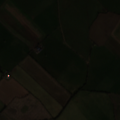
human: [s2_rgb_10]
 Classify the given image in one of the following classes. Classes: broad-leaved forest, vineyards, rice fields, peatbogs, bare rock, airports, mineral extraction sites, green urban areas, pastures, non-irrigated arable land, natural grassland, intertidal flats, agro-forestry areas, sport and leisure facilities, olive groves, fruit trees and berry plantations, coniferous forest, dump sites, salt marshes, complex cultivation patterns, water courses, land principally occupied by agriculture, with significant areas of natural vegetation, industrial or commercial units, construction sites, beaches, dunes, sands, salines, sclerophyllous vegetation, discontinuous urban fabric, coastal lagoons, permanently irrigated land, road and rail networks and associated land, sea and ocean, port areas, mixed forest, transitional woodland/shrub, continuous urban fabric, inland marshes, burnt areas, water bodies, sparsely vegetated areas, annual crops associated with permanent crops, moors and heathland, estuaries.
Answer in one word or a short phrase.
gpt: non-irrigated arable land, pastures